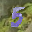
Label: 5